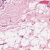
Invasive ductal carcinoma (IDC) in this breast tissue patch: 0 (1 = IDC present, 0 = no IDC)